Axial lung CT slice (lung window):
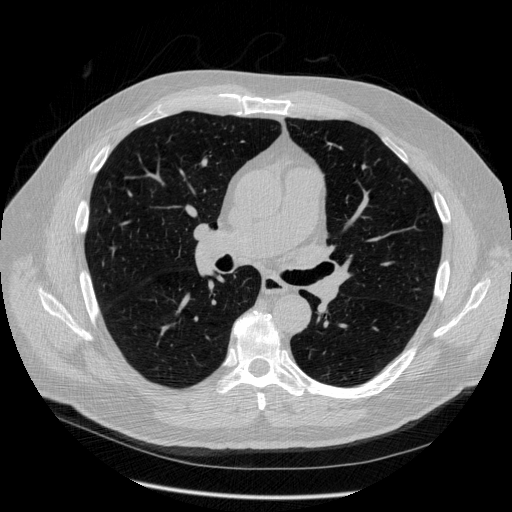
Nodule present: no